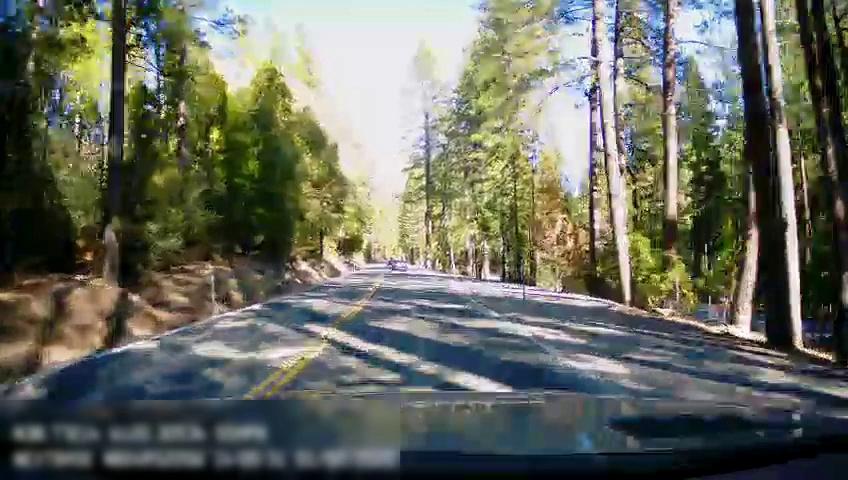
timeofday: Day
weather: Sunny
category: Drivable Space
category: Vehicles | Car
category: Lanes | Opposite Lane
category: Lanes | Opposite Lane
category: Lanes | Current Lane
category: Lanes | Current Lane